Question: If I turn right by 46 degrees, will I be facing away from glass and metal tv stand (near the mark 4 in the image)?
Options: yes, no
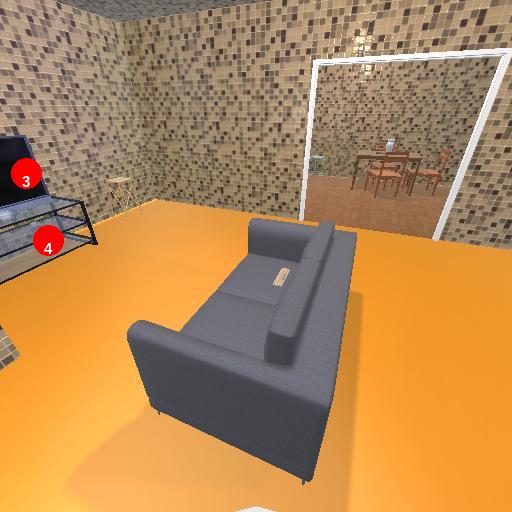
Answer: yes